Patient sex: M
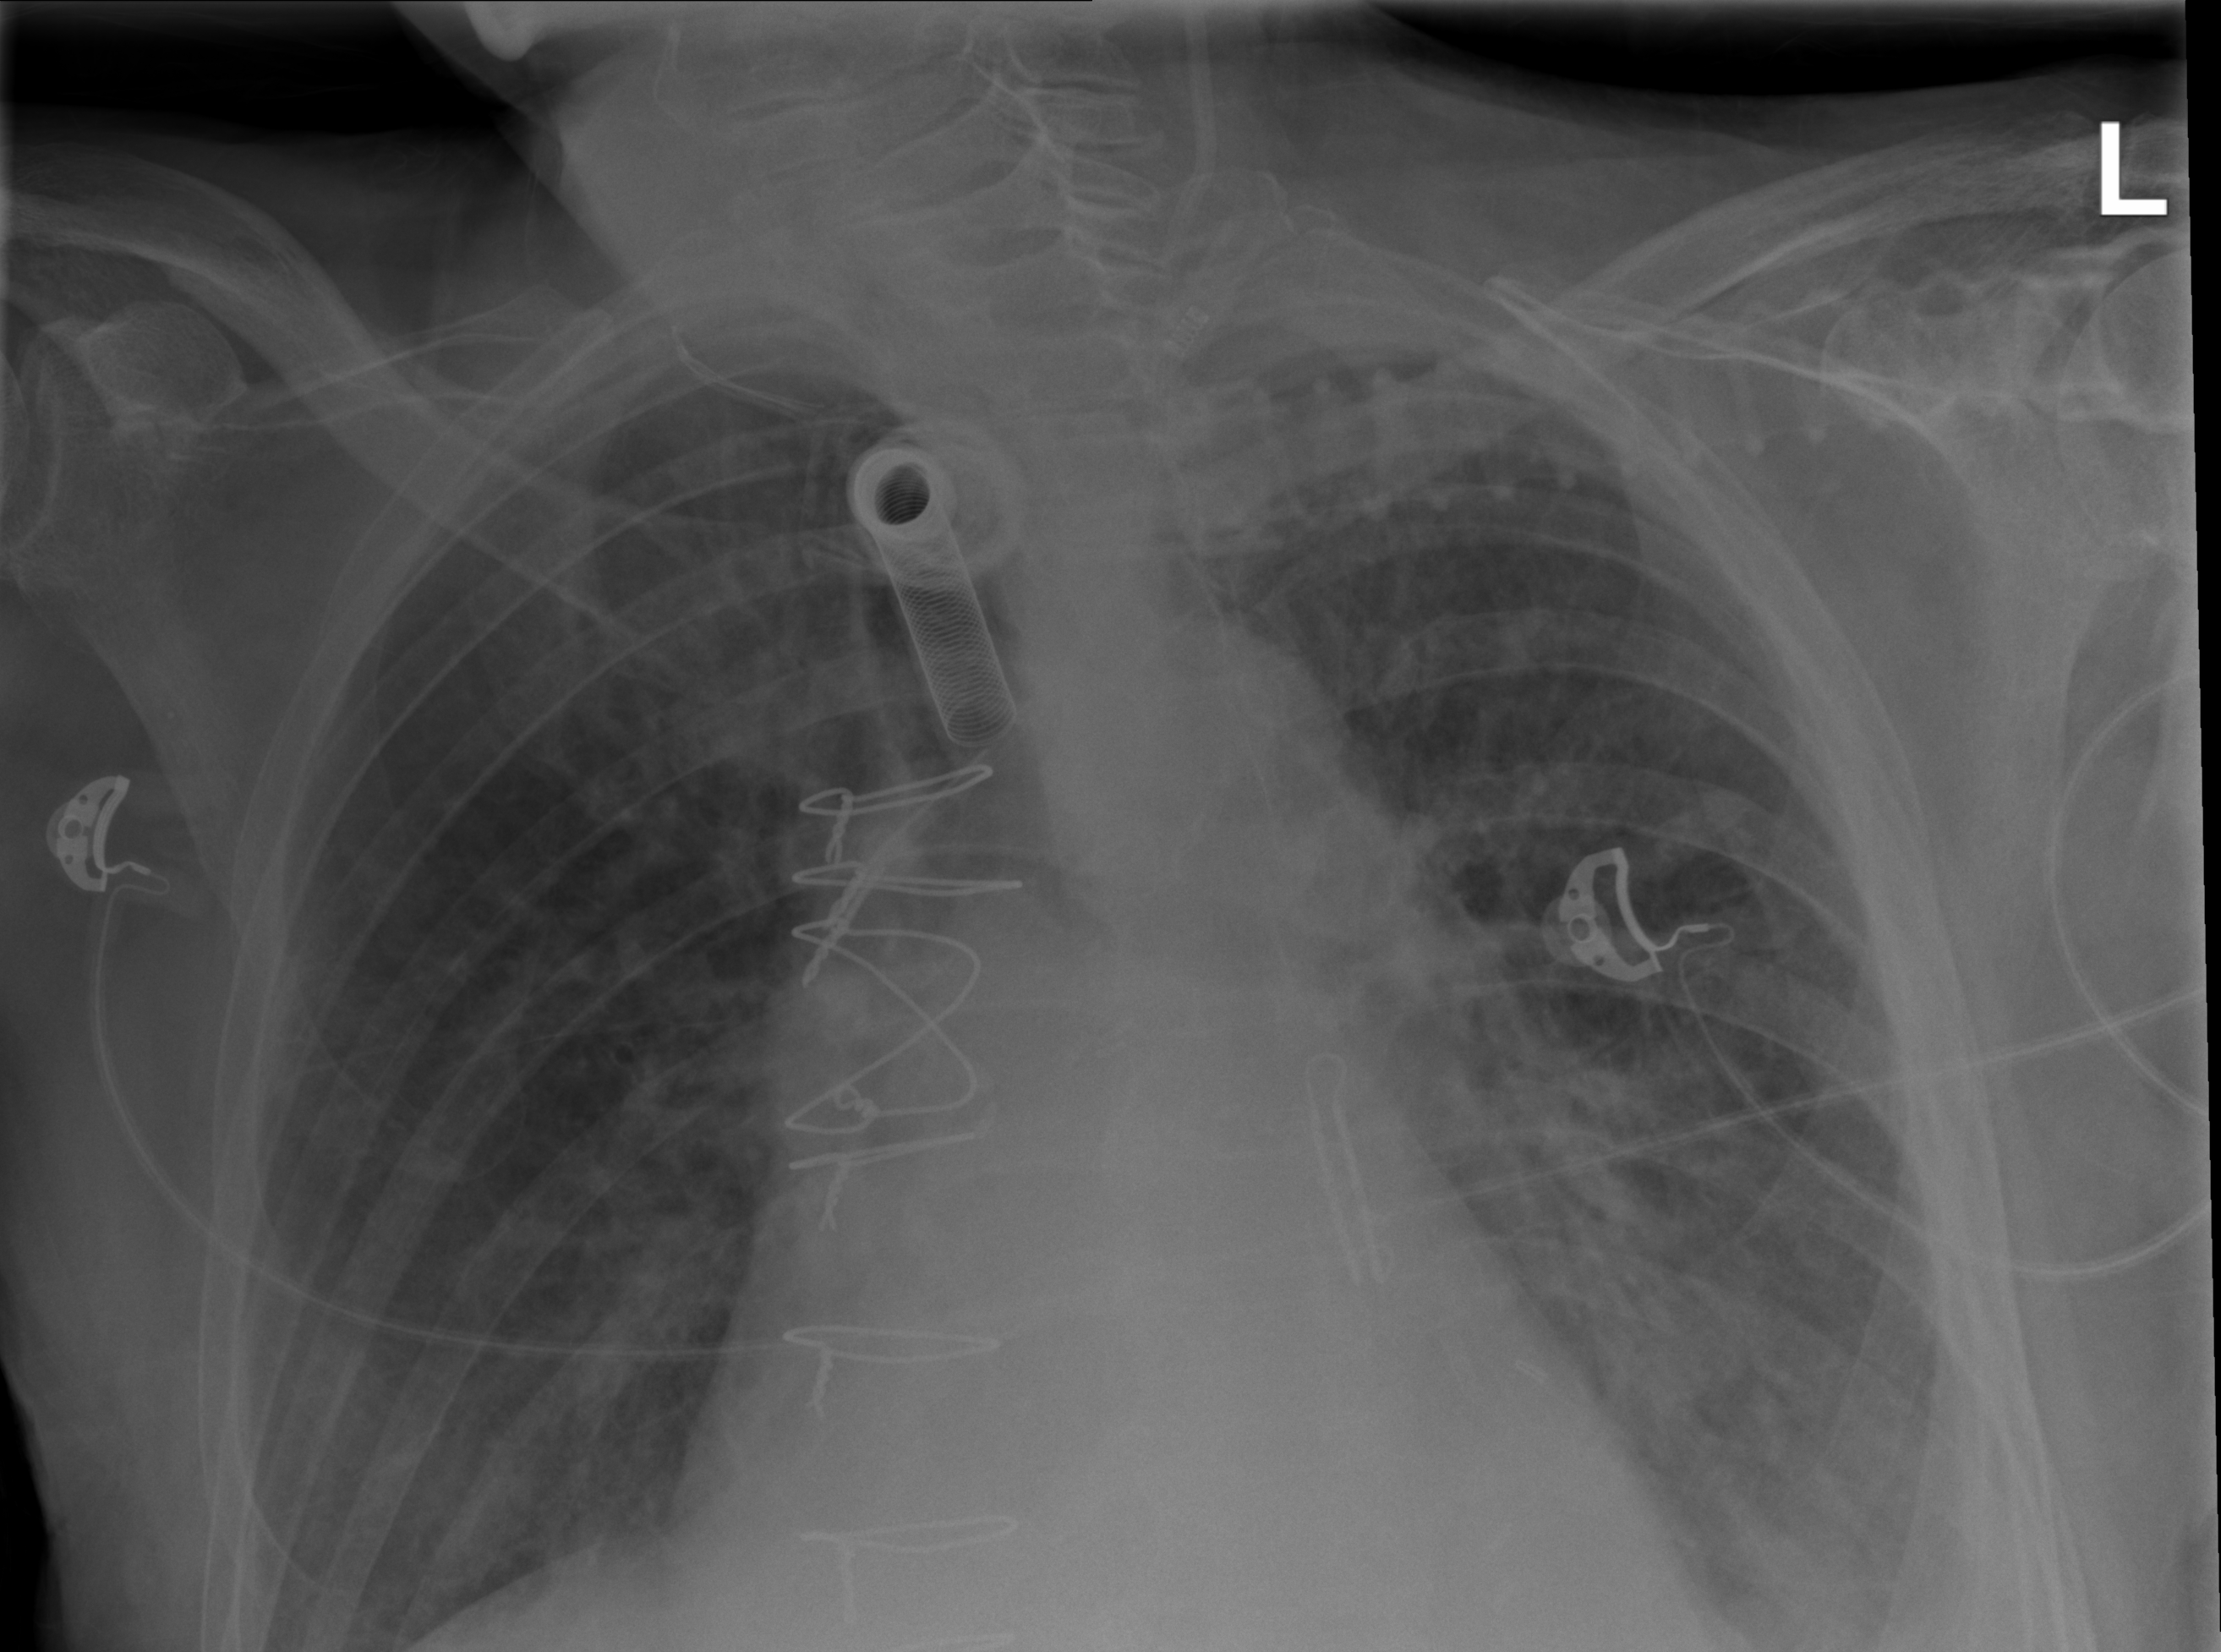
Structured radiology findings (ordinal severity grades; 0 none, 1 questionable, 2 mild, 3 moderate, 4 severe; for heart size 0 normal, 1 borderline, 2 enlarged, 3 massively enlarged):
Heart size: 1
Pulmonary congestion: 2
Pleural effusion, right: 0
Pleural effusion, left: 2
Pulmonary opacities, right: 1
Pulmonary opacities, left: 2
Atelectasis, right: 0
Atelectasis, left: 2